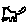
Label: cat